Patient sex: F
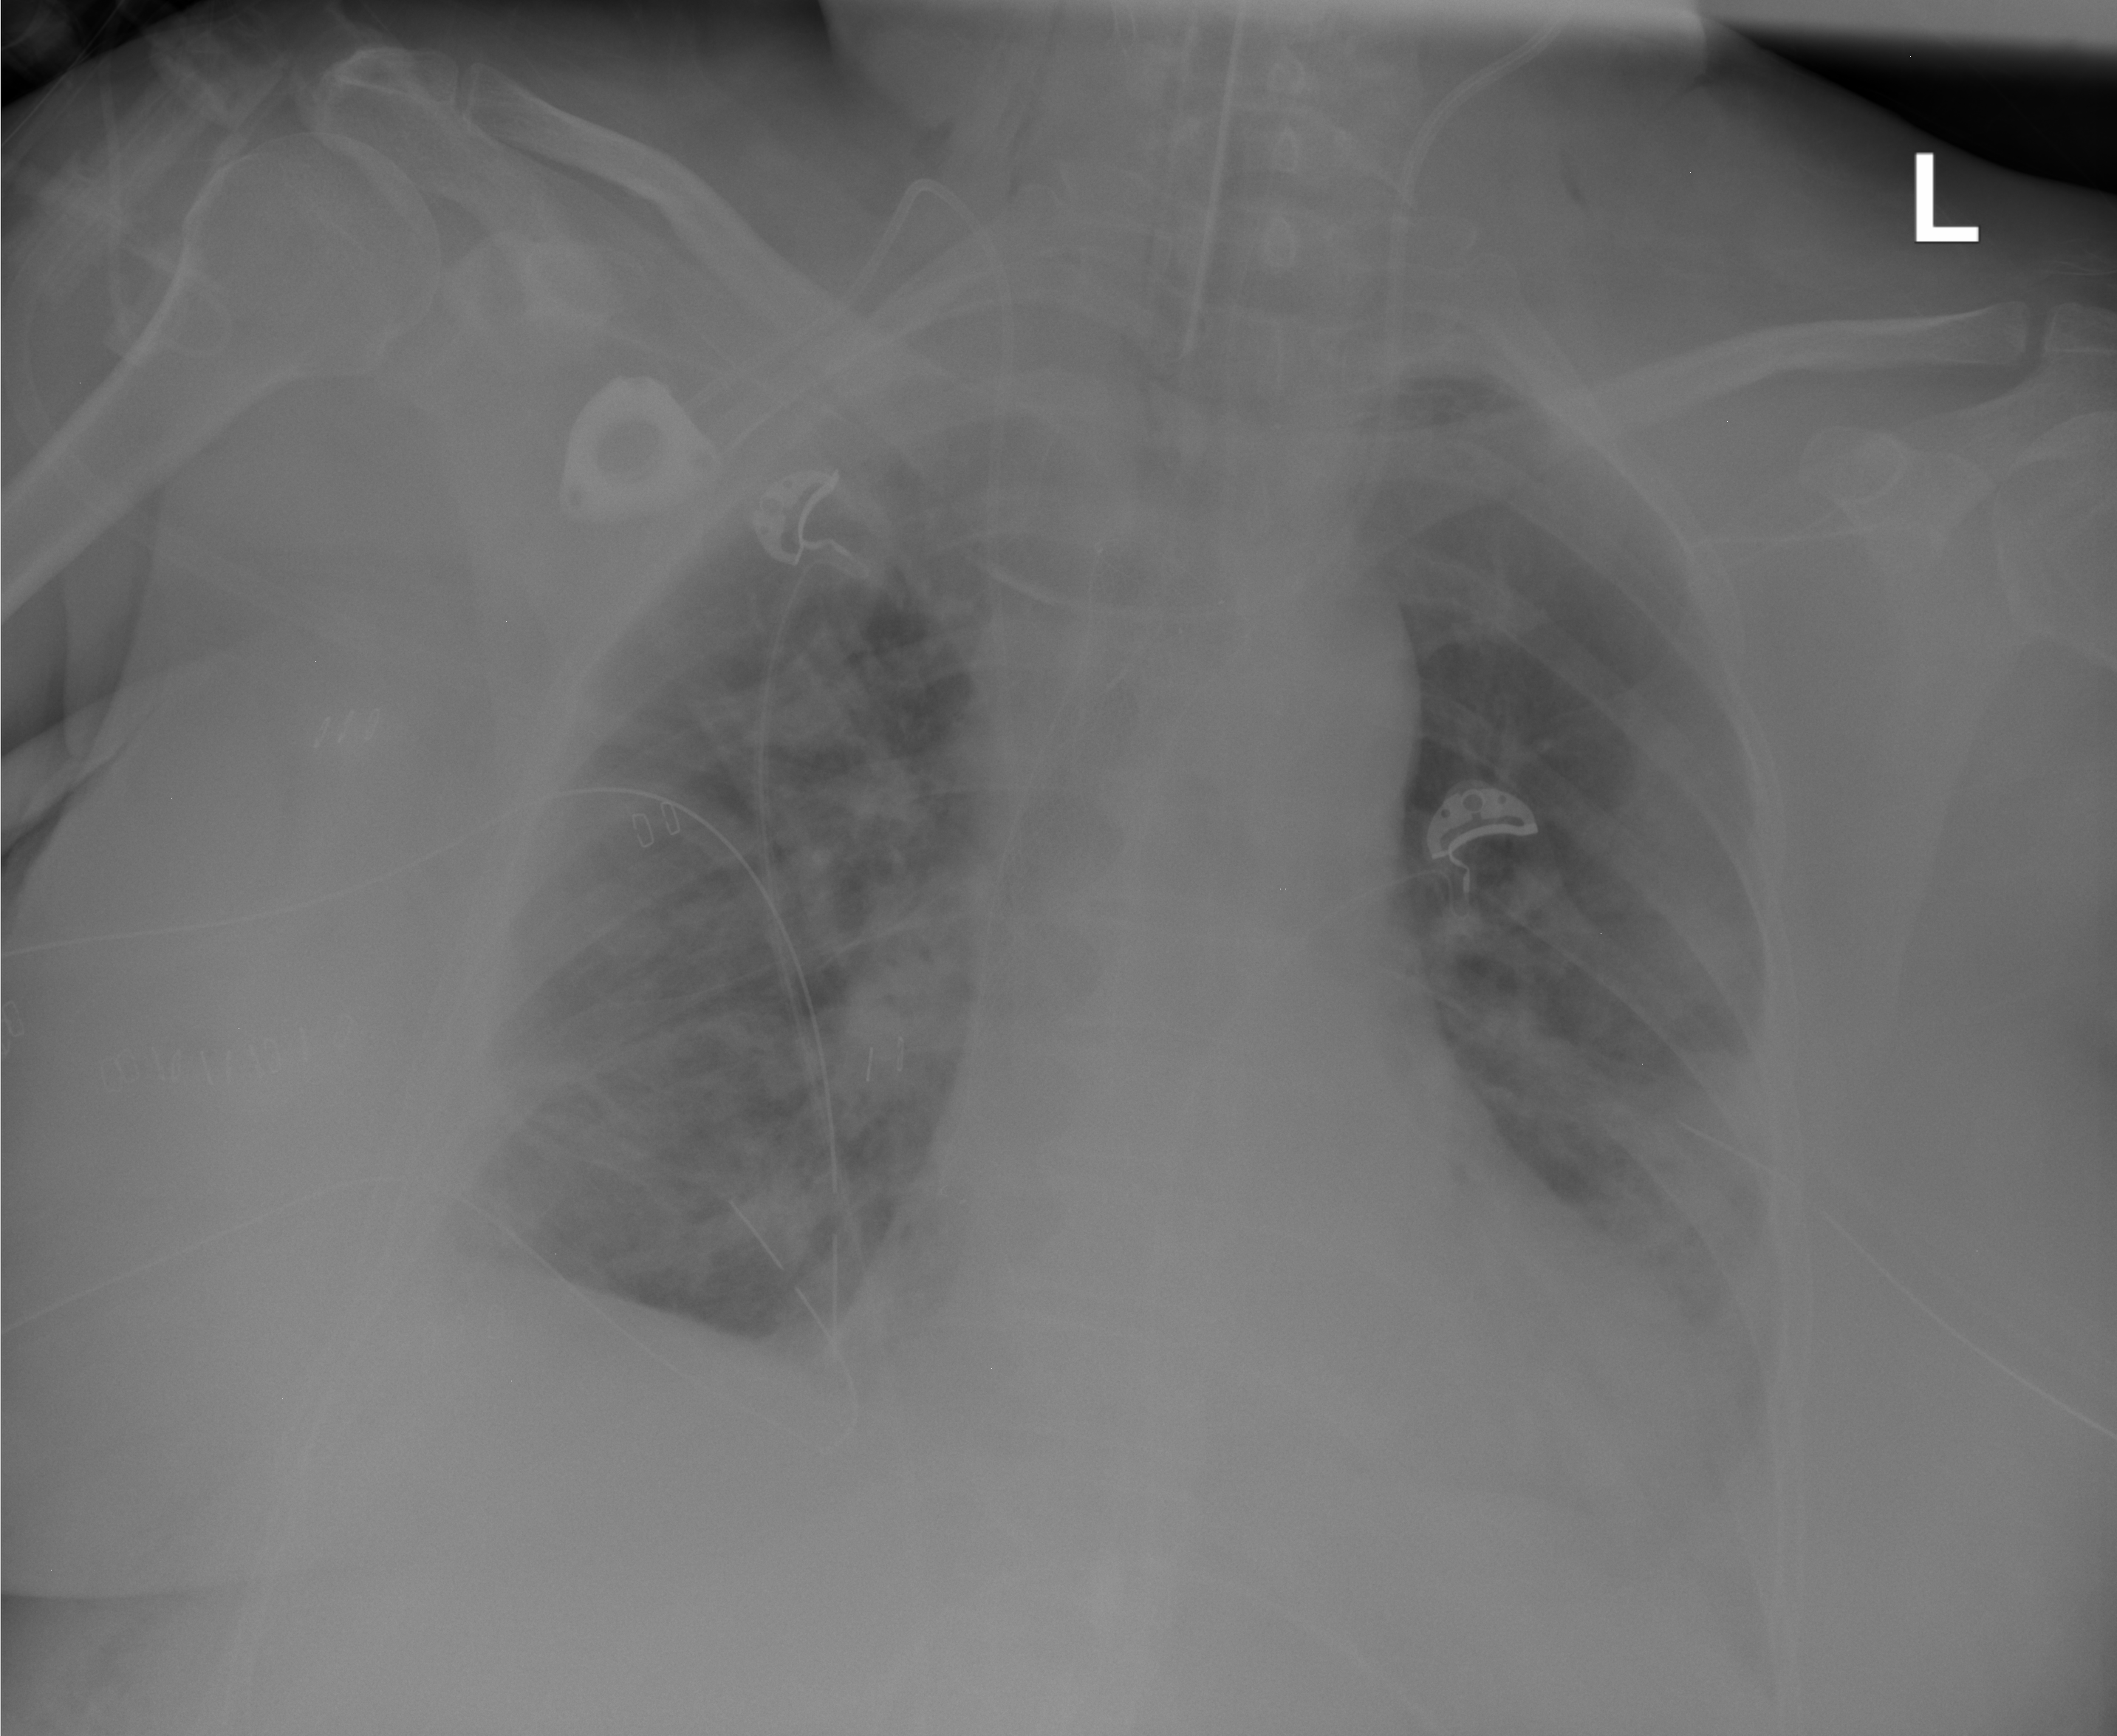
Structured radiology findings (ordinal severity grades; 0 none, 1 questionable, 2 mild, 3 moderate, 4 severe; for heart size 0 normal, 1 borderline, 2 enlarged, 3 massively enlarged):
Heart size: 0
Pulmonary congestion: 0
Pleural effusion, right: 0
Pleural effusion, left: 0
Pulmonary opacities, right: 0
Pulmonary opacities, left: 2
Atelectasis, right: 0
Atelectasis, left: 2